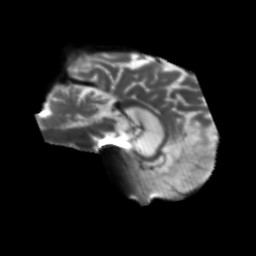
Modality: T2w
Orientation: sagittal
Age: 67
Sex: female
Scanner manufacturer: siemens
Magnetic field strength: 3 T
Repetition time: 5.25 s
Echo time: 0.08 s